Interaction volume radius: 10 \u00c5
Interaction volume height: 15 \u00c5
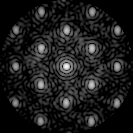
Disorder parameter: 0.2874